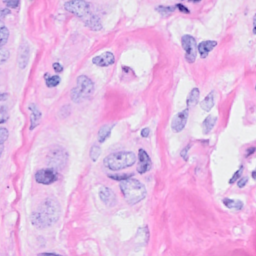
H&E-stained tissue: Breast